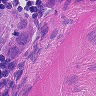
Metastatic tissue present: yes